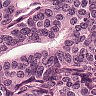
Metastatic tissue present: yes